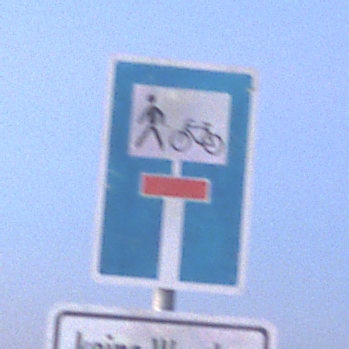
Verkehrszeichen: SackgasseRadverkehrFussgaengerDurchlaessig
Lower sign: HinweisGeaenderteVorfahrtVerkehrsfuehrungVerkehrsregelung3
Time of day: SunriseSunset
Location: Outdoor (Nature)
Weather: Clear
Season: NotSpecified
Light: Natural